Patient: sex F, age 62
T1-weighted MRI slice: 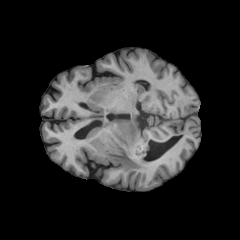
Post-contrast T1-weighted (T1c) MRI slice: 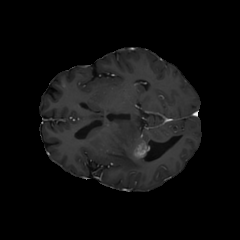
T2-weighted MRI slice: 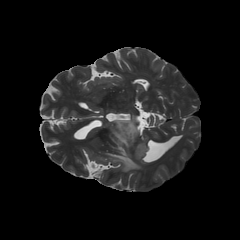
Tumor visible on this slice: yes
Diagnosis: Glioblastoma, IDH-wildtype
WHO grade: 4